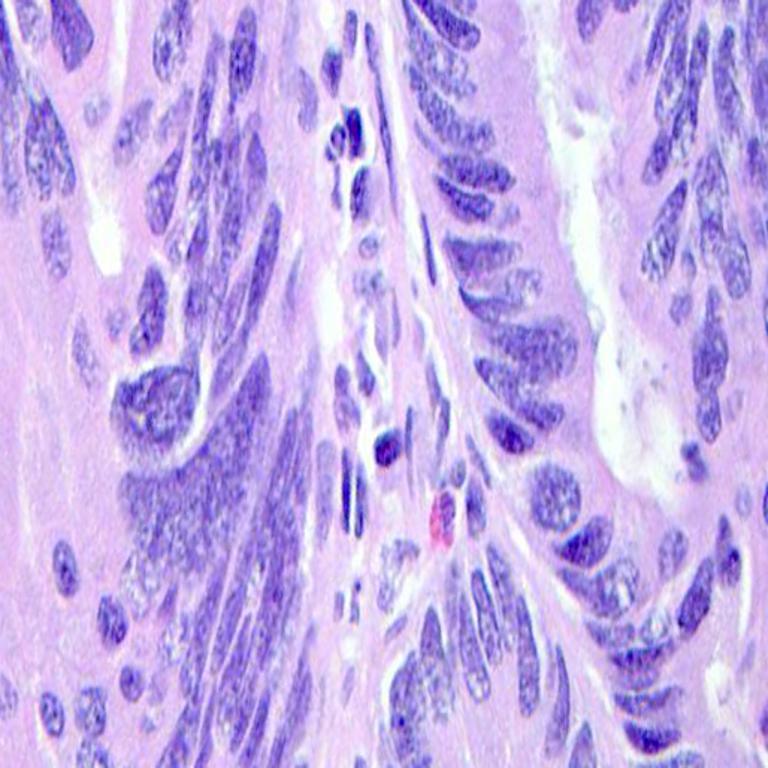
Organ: colon
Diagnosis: adenocarcinomas